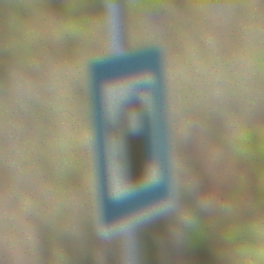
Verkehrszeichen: LadestationFuerElektrofahrzeuge
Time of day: Midday
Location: Outdoor (Special)
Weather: PartlyCloudy
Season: NotSpecified
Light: Natural